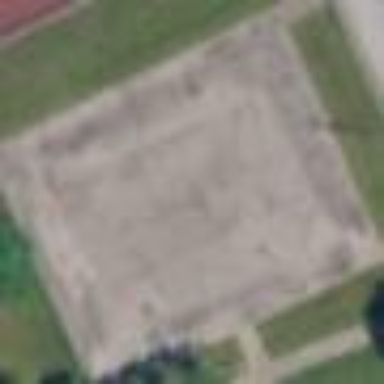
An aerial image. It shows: Basketball court located in leisure land pitch.